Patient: sex F, age 58
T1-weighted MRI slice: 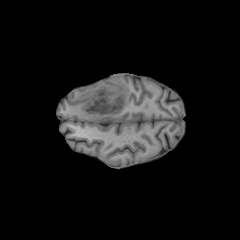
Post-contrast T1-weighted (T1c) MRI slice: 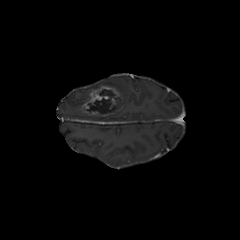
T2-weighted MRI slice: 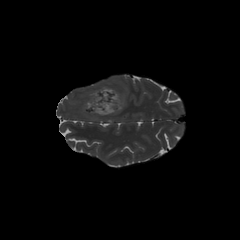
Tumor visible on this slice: yes
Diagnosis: Glioblastoma, IDH-wildtype
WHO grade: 4